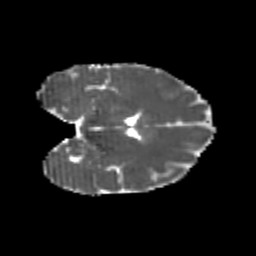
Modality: MD
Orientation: coronal
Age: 23
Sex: female
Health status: healthy
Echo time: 0.074 s